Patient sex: M
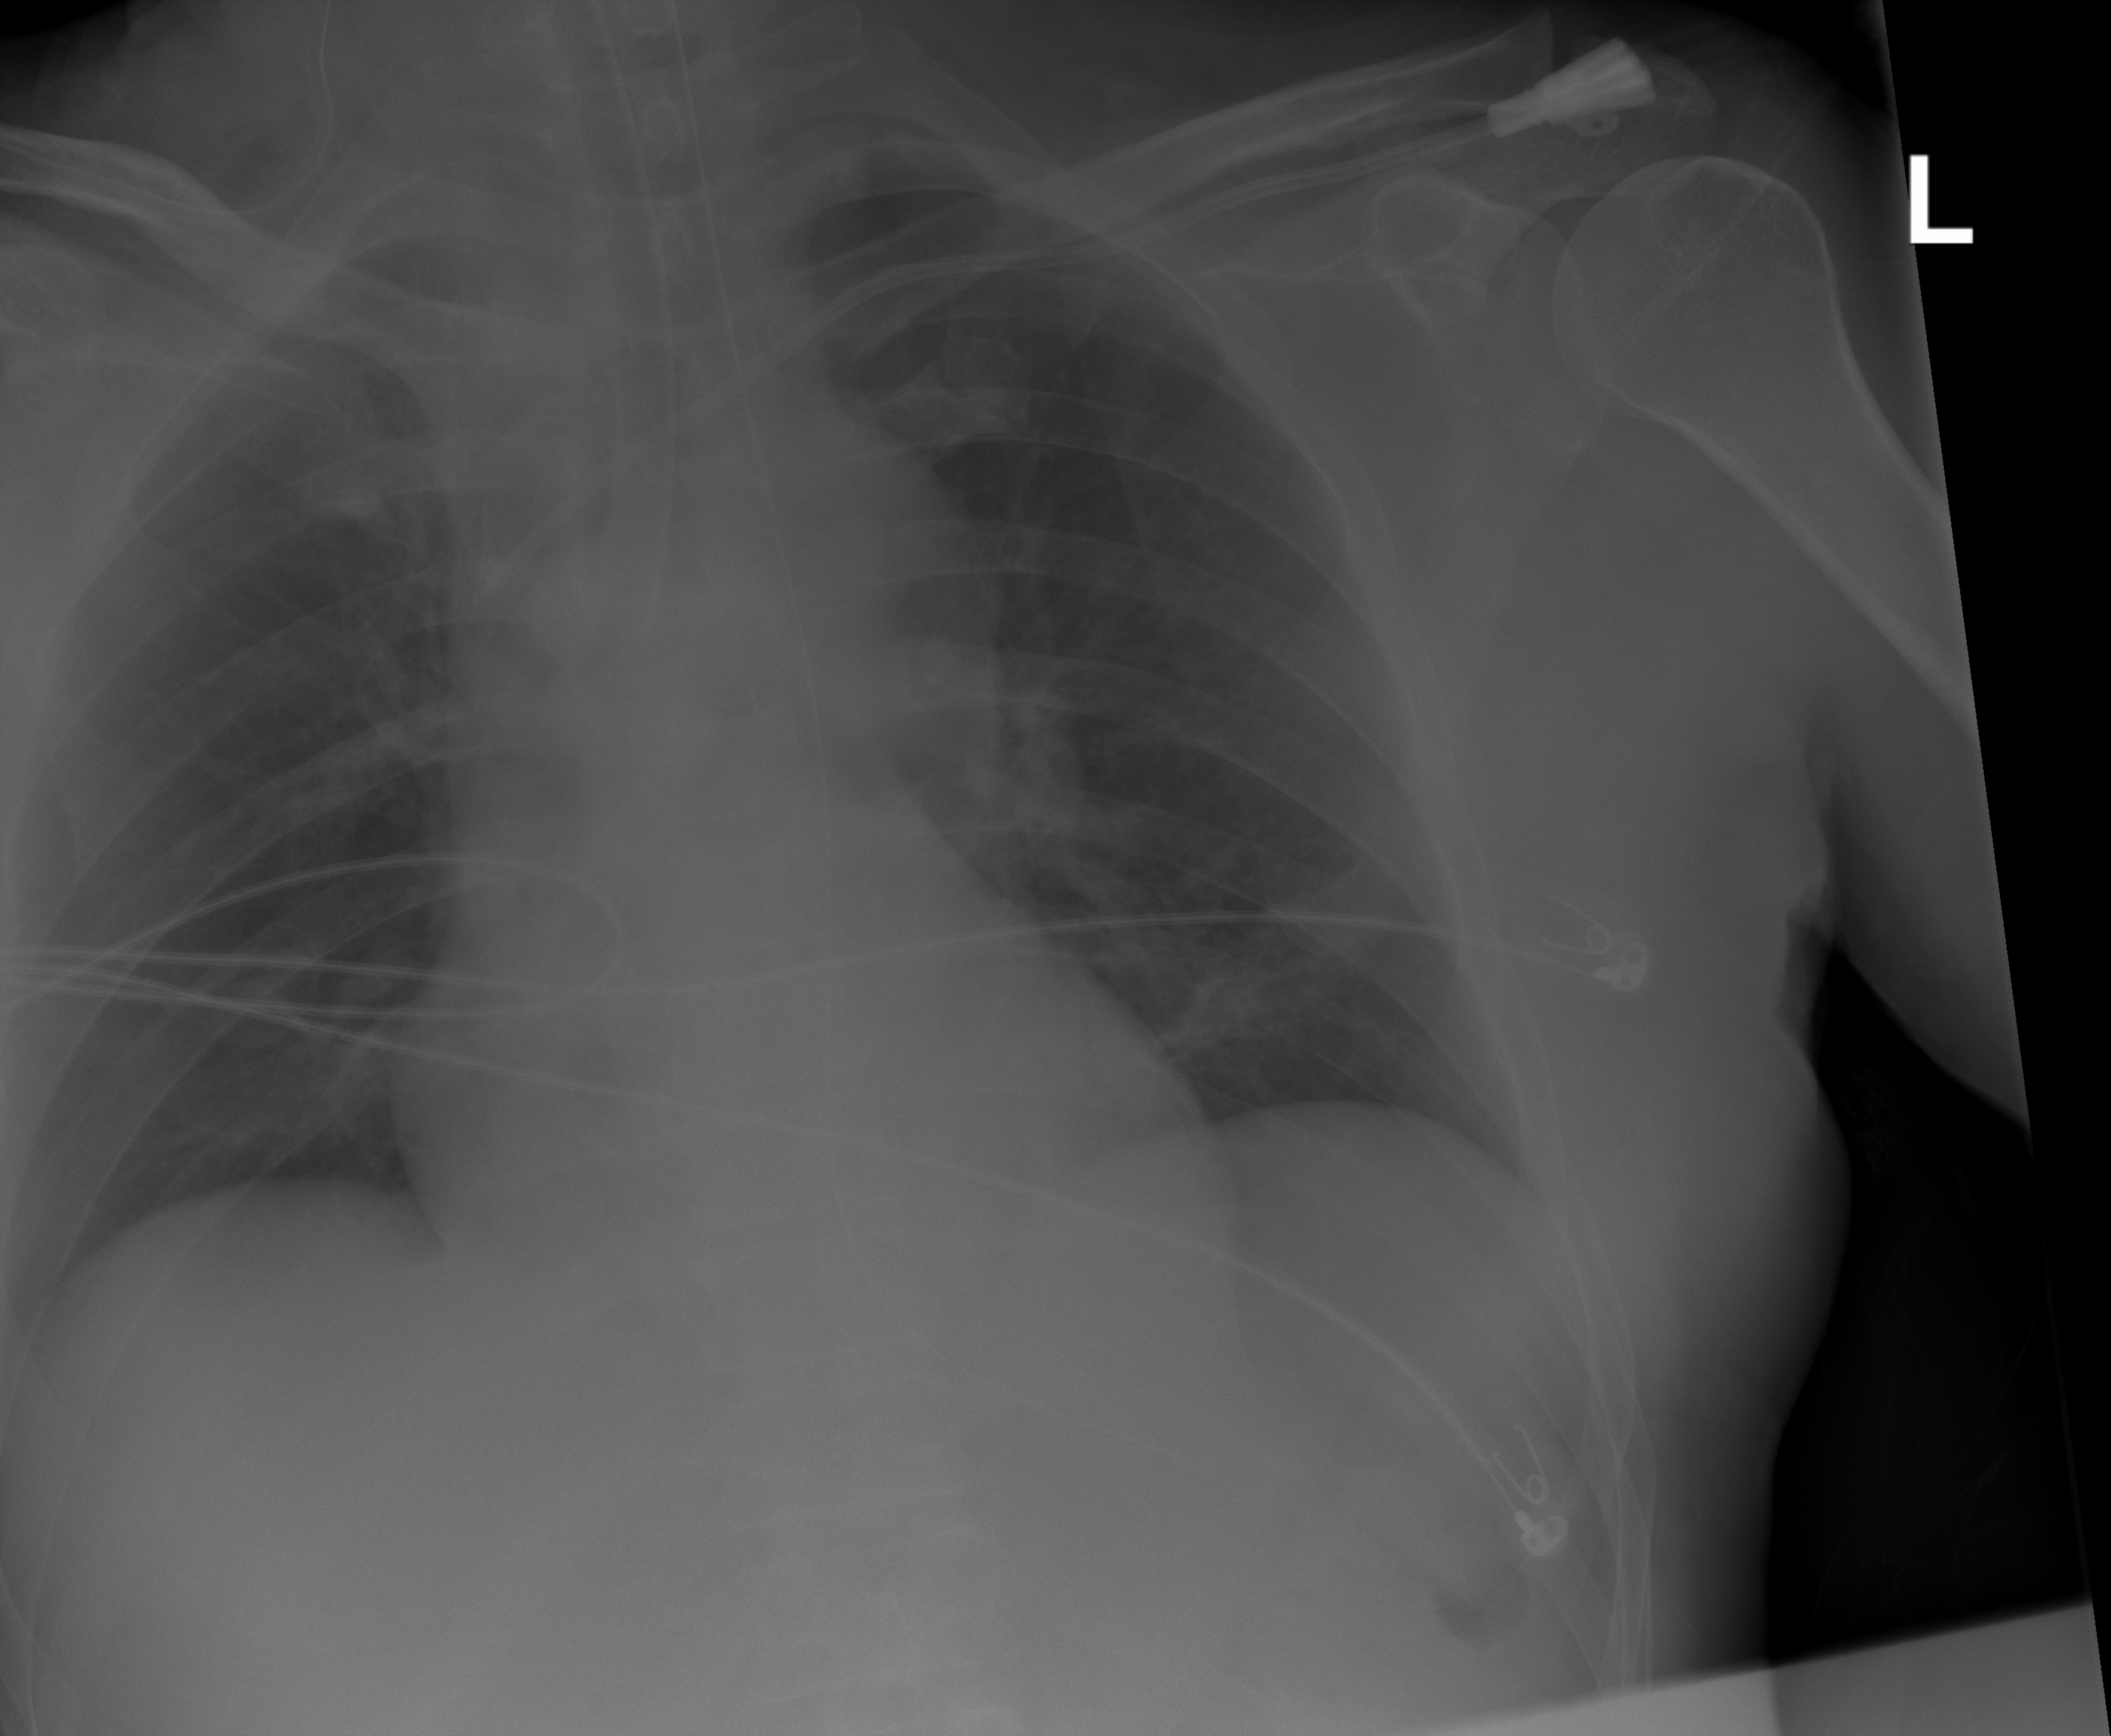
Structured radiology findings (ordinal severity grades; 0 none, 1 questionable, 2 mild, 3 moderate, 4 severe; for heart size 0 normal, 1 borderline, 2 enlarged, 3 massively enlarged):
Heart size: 0
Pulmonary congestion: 0
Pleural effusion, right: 0
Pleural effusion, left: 0
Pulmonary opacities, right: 0
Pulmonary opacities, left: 0
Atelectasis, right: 2
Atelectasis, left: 2